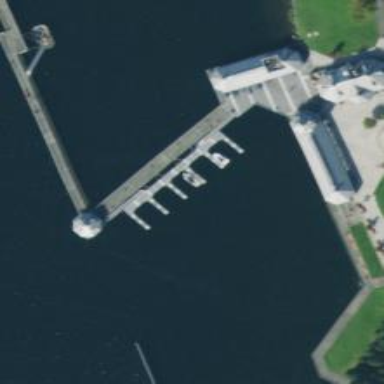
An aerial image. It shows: Man-made pier.